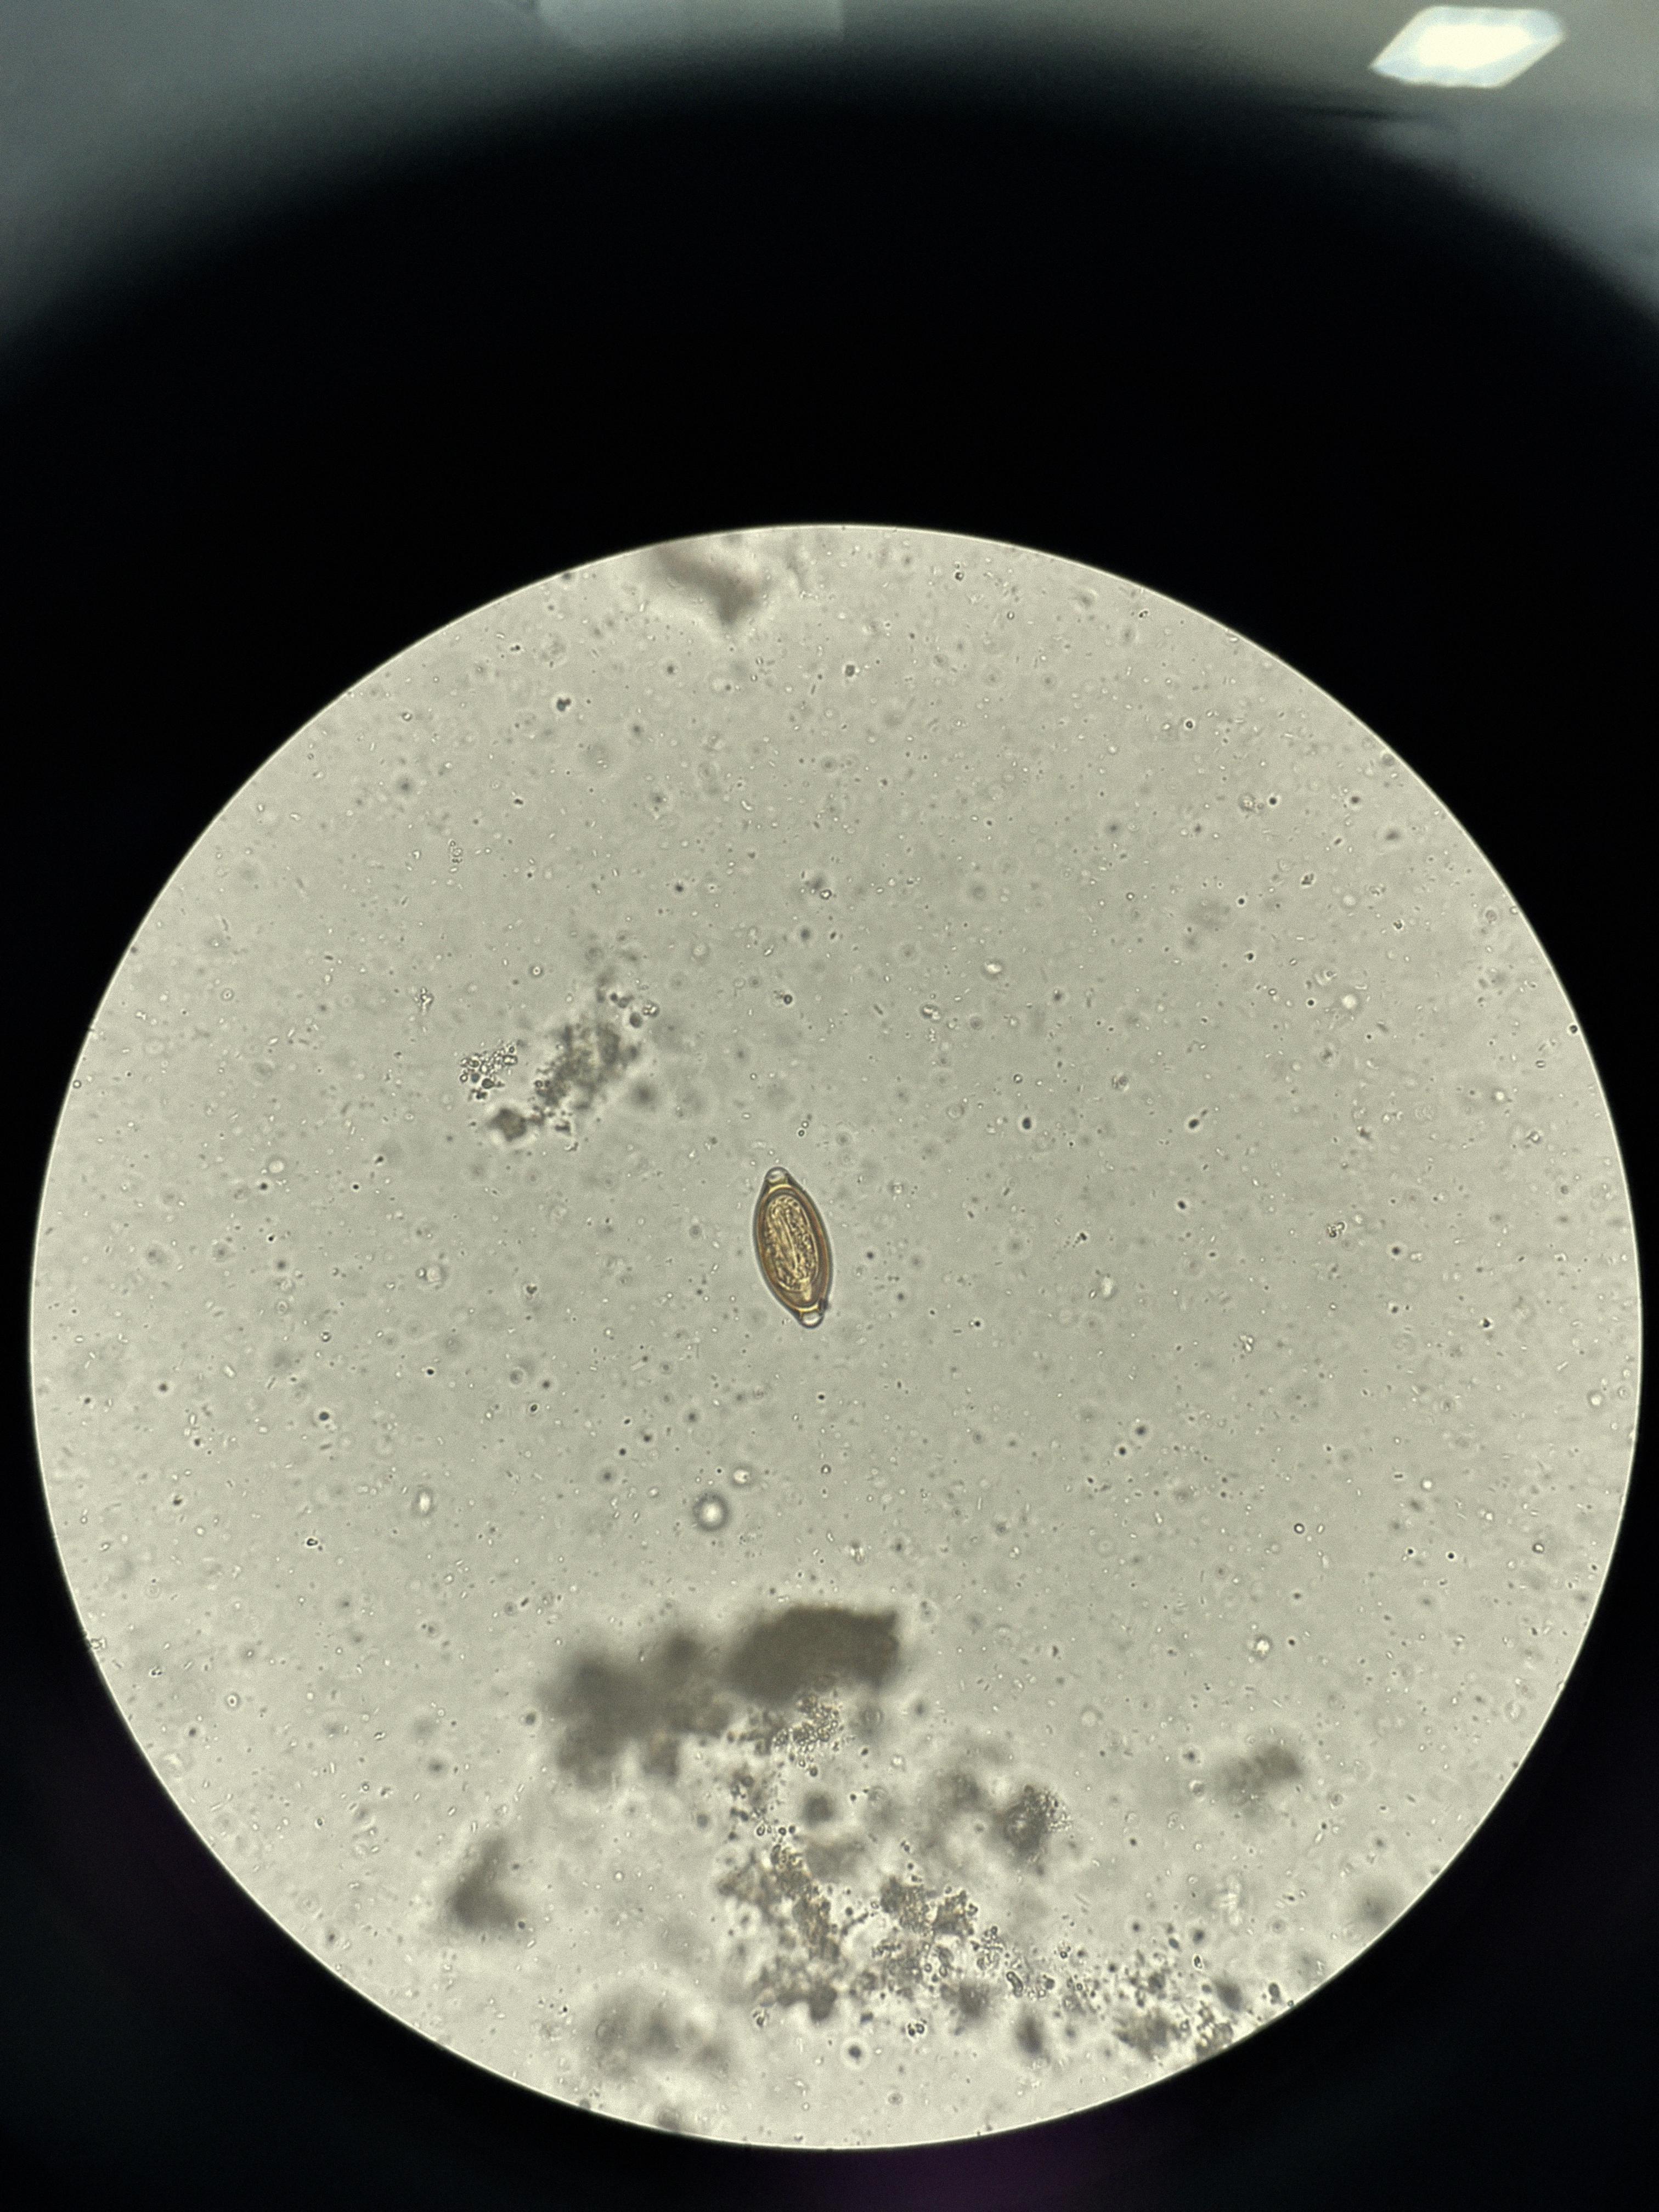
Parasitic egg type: Trichuris trichiura